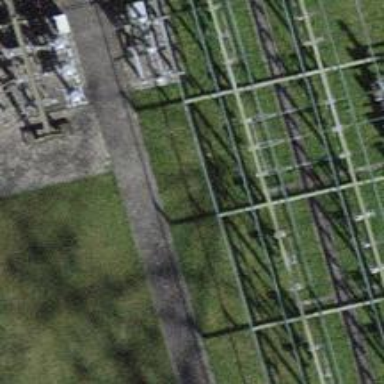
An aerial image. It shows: Power line with 3 cables. It uses busbar.